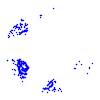
Particle: pion